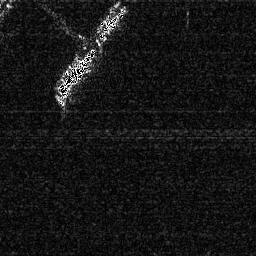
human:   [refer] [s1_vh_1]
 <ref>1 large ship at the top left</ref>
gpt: <box>[[21, 17, 36, 36, 0]]</box>